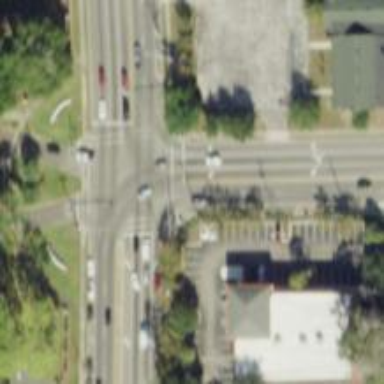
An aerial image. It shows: Asphalt secondary road leading to roundabout. The roundabout is turbo design.